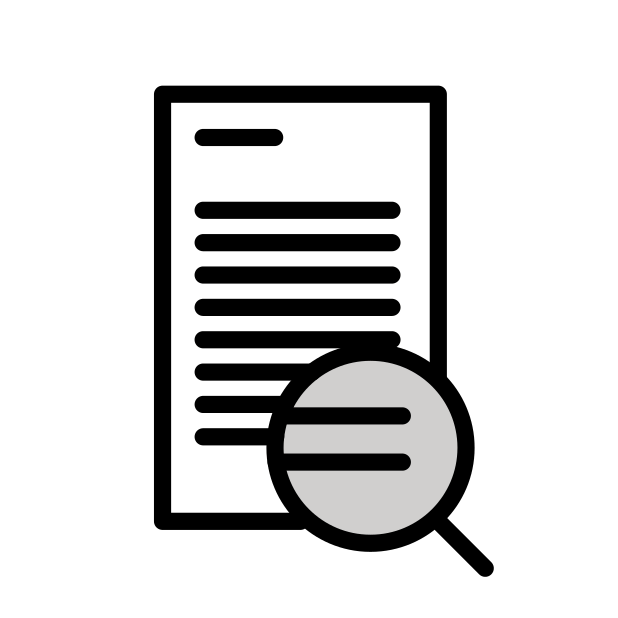
details